Question: First folder name?
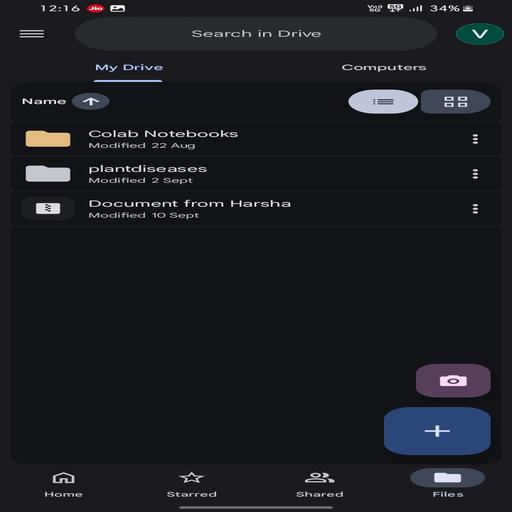
Answer: Colab Notebooks